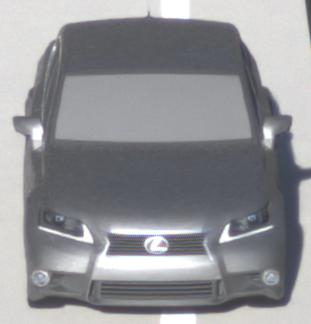
Make: Lexus
Model: GS 250
Detailed model: GS (L10)
Model produced from: 2012/06
Model produced until: 2013/12
Doors: 4
Color: gray
Road condition: dry road
Daytime: sunrise or sunset
Contrast: medium contrast